Question: I want to set select menu option z-index. By default it is set on top.
Step to produce bug: click on select menu and hover a tag.

'''
<head>
<script type="text/javascript" src="jquery-1.8.3.js"></script>
<script type="text/javascript">
$(function() {
$('a').hover(function() {
$('div').show()
})
})
</script>
<style>
select option { position : relative; z-index : 5 }
</style>
</head>
<body>
<div style = "position:absolute; display none; background : #F00; width : 200px; height : 200px; z-index : 100000">new</div>
<select>
<option>jitender</option>
<option>chand</option>
<option>alok</option>
<option>srisvasta</option>
</select>
<a href = "#">hover</a>
</body>
'''
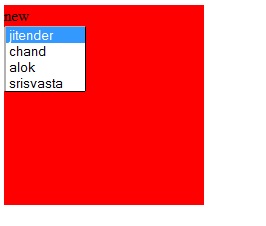
Answer: Placing the select popup behind another element is not possible, you can however blur the select element with '$('select').blur()' to close the select after hovering.